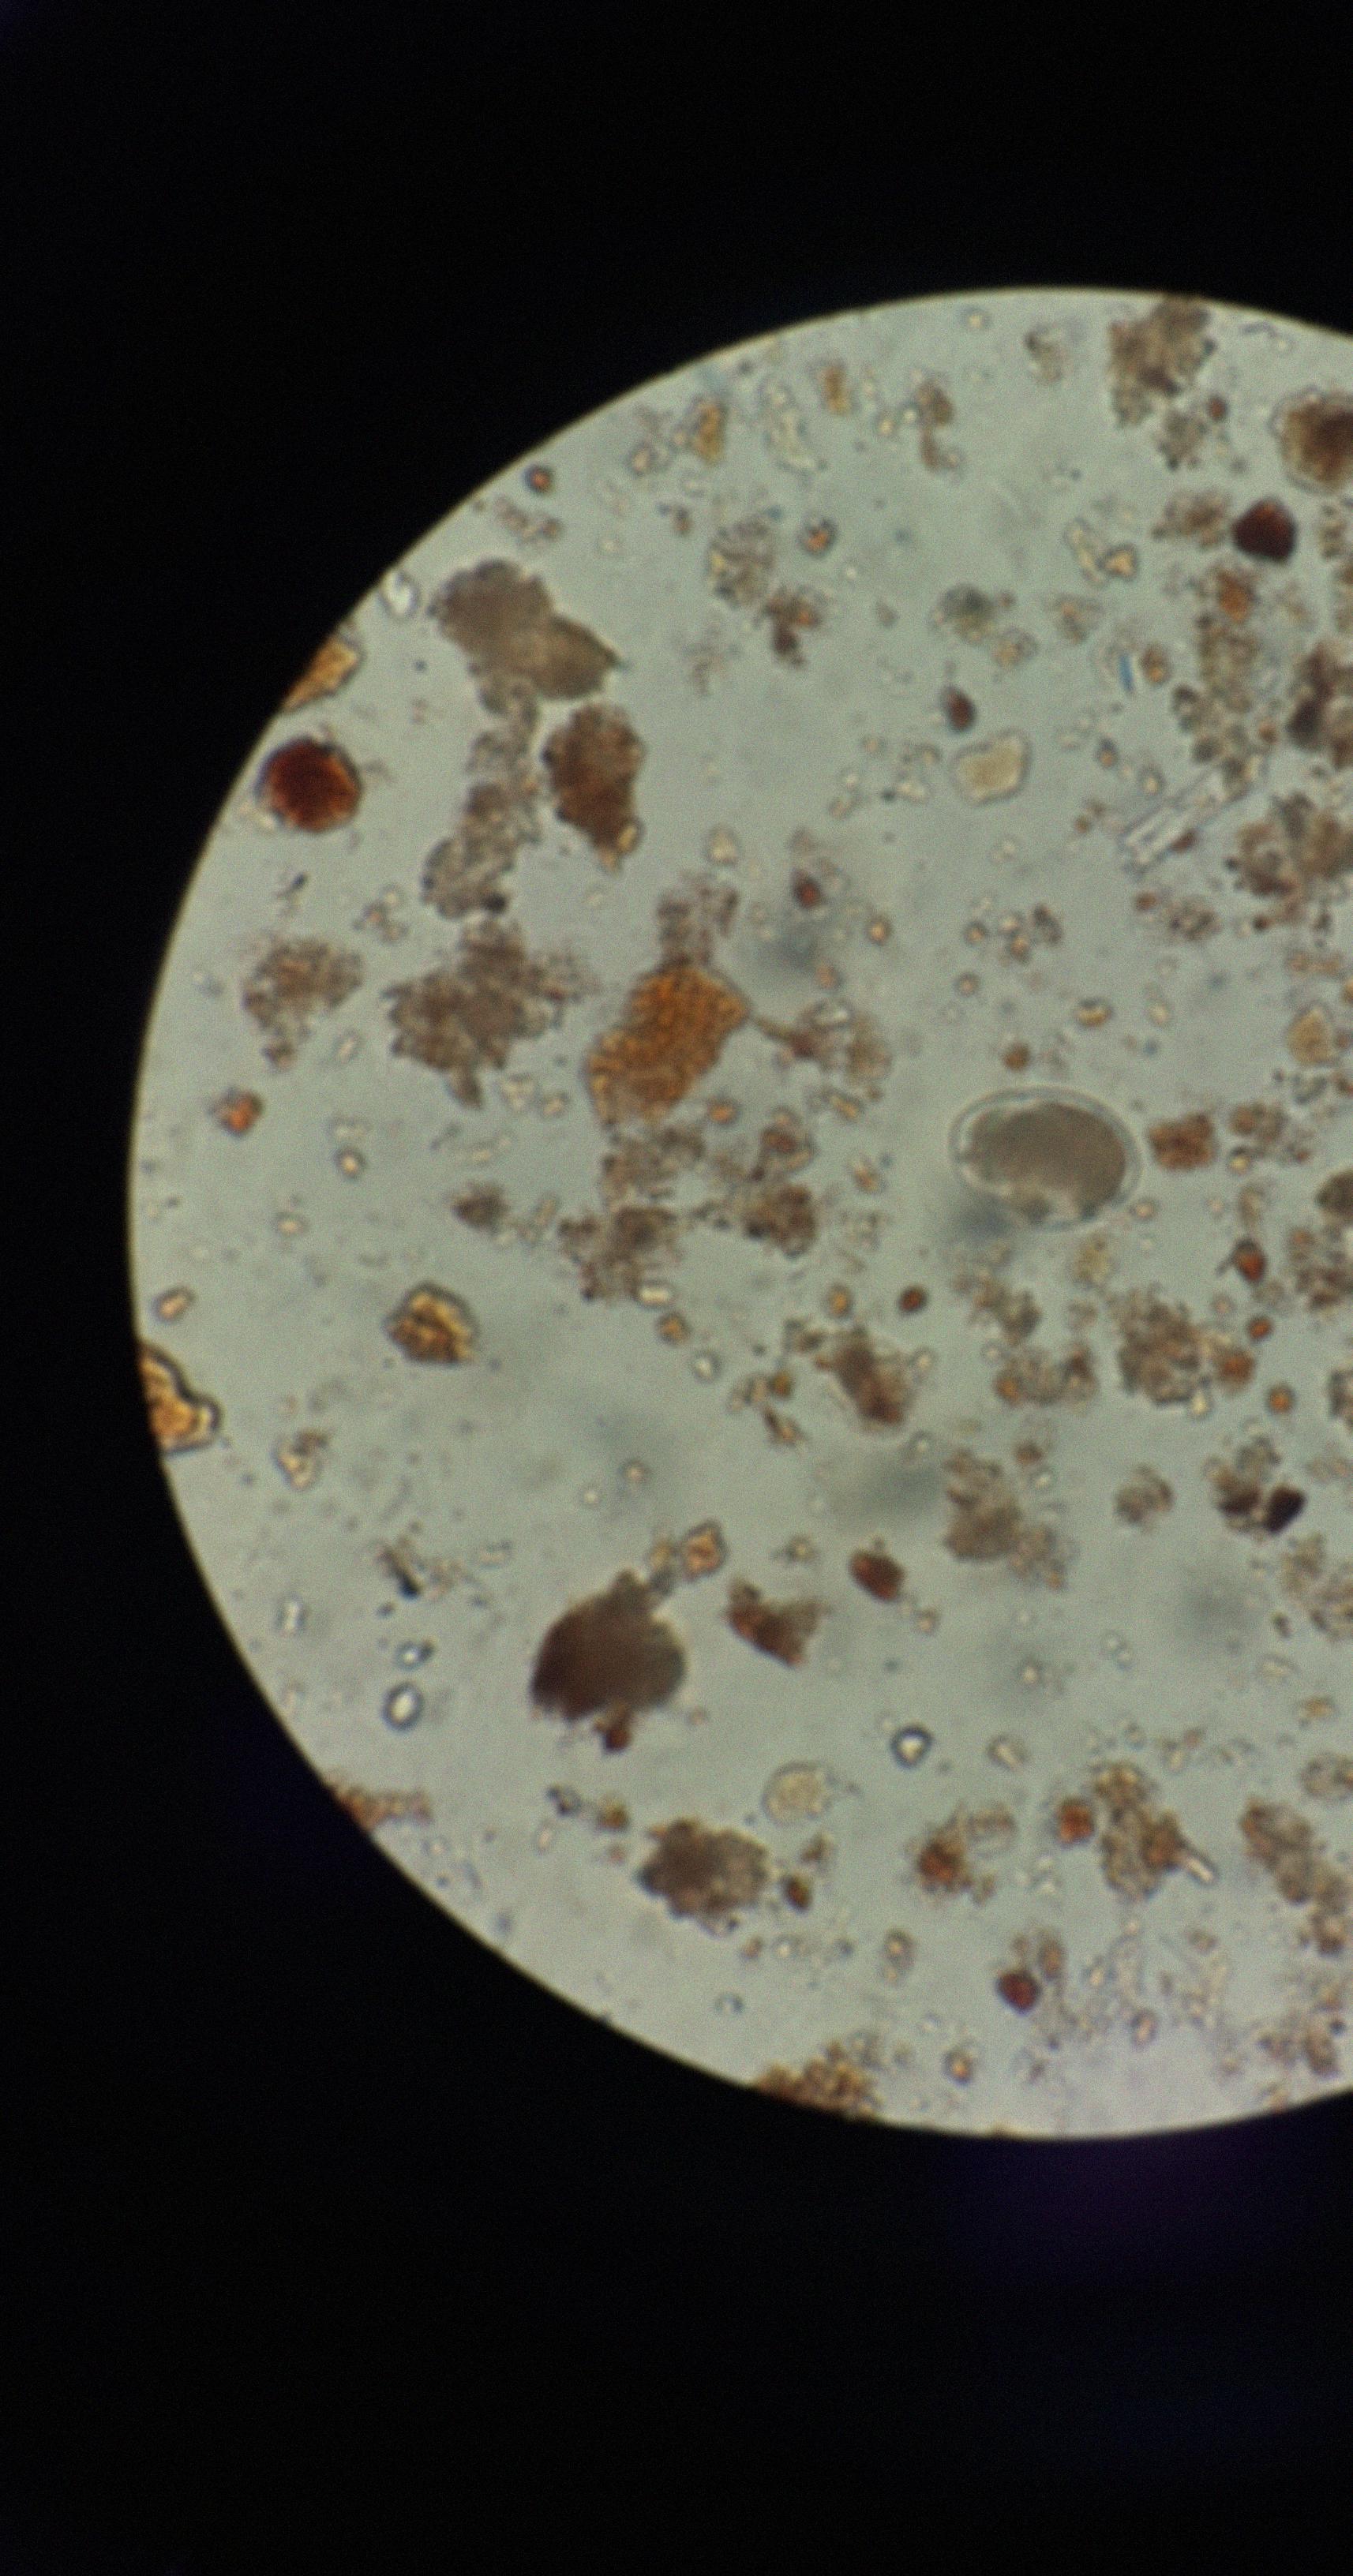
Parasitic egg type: Hookworm egg